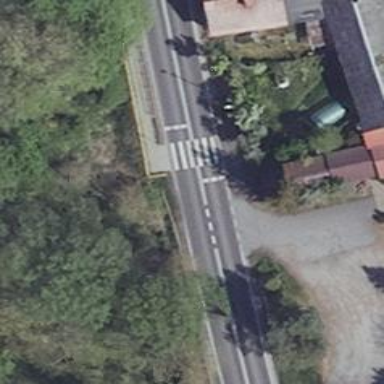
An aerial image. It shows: Zebra crossing on the road.